Question: I have a Sublayout called TwoColumns that looks like this:
'''
<div class="row">
<div class="column span8"><sc:placeholder runat="server" key="left-column"></sc:placeholder></div>
<div class="column span4"><sc:placeholder runat="server" key="right-column"></sc:placeholder></div>
</div>
'''
I would usually add other sublayouts through my presentation details, and specify the placeholder as left-column or right-column.
Now, say I want the exact same proportion columns but WITHIN the left column. As such:

I could add the TwoColumns sublayout to the left-column... but if I want to add something to one of those nested placeholders, how do I do that? Is it possible to set "left-column left-column" as the placeholder?
What about if I want a second ROW of TwoColumns? How can I specify whether I want my content to go in the first row's left-column, or the Nth row's left-column? Is Sitecore even capable of this by default?
Please note "Just create a new sublayout called NestedTwo columns" is not the solution I'm looking for. I'd like a flexible grid system.
Don't worry about the CSS grid system, that is done. This is a purely Sitecore question.
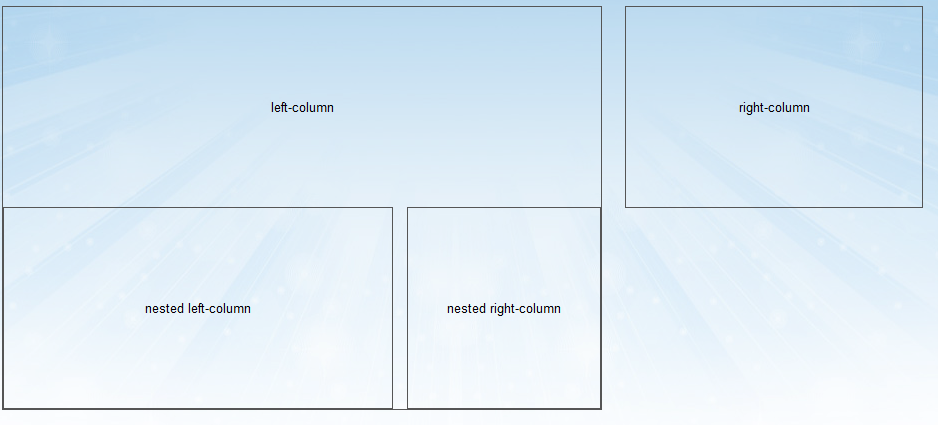
Answer: This article is a really good start:
<URL>
With the above I can use the same sublayout (with the dynamic key placeholders) multiple times, which is great. However I've found you can't NEST them, so it doesn't actually solve my original problem.